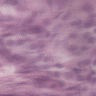
Metastatic tissue present: yes